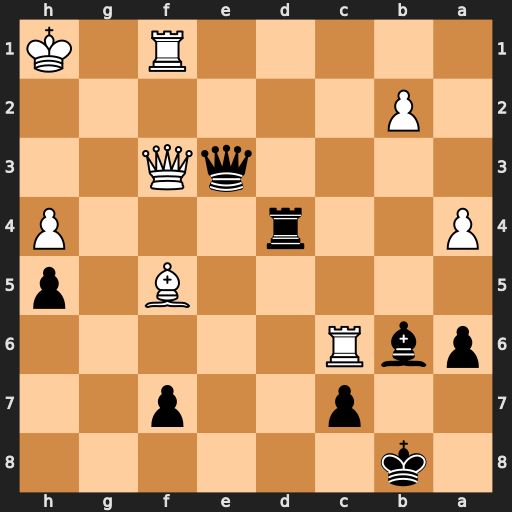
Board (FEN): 1k6/2p2p2/pbR5/5B1p/P2r3P/4qQ2/1P6/5R1K
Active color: b
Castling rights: -
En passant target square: -
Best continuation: Rxh4+ Kg2 Qd2+ Rf2 Bxf2 Rc2 Qg5+